Interaction volume radius: 5 \u00c5
Interaction volume height: 15 \u00c5
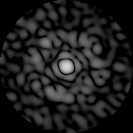
Disorder parameter: 0.8246